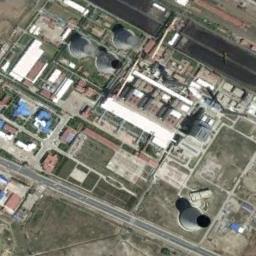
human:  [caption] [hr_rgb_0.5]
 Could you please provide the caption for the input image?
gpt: Many buildings of different shapes and sizes are beside the thermal power station .

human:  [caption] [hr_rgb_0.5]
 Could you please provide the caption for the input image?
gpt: In the thermal power station, there are neatly planned factories and good greenery  There are four cooling towers, two are steaming, and there are two chimneys .

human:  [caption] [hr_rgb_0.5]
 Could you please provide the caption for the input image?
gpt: The thermal power station is on the grass next to some buildings with white mist above .

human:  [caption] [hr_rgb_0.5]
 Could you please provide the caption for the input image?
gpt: There are rows of blue or red buildings on one side of the two thermal power stations .

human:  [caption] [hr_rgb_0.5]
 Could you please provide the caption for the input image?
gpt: There are many buildings and several chimneys on the thermal power station .